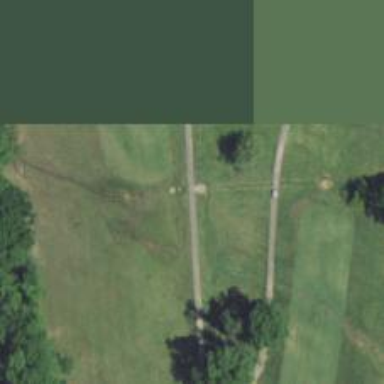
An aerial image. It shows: Pathway for golfing.